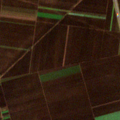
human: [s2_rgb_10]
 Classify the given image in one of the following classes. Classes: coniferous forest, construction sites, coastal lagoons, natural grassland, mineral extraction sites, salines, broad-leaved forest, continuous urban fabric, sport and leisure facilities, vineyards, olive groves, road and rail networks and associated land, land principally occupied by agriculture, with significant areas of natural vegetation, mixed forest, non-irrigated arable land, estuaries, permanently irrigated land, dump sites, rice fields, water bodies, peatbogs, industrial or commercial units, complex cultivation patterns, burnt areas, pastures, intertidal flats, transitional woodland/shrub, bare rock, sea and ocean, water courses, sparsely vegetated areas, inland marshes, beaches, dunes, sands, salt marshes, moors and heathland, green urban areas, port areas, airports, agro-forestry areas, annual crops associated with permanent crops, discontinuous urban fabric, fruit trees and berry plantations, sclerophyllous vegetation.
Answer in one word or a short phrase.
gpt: non-irrigated arable land, complex cultivation patterns